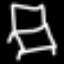
Label: chair